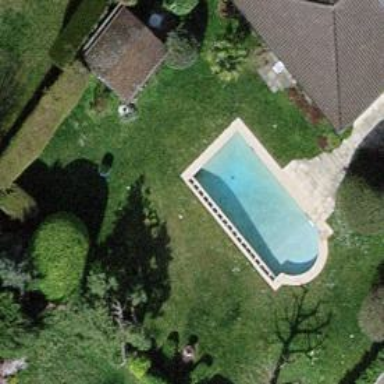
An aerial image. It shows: Swimming pool located in leisure land.